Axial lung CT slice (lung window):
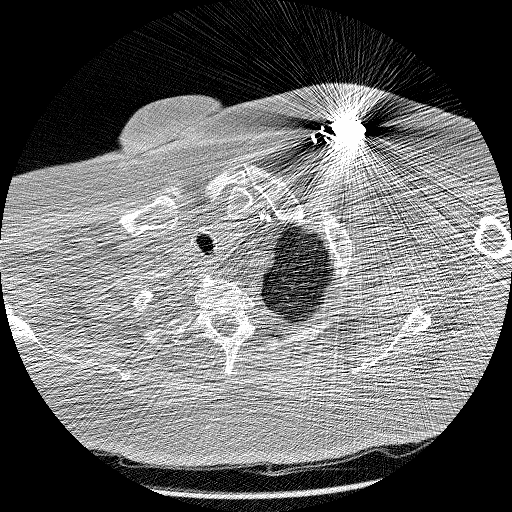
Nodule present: no